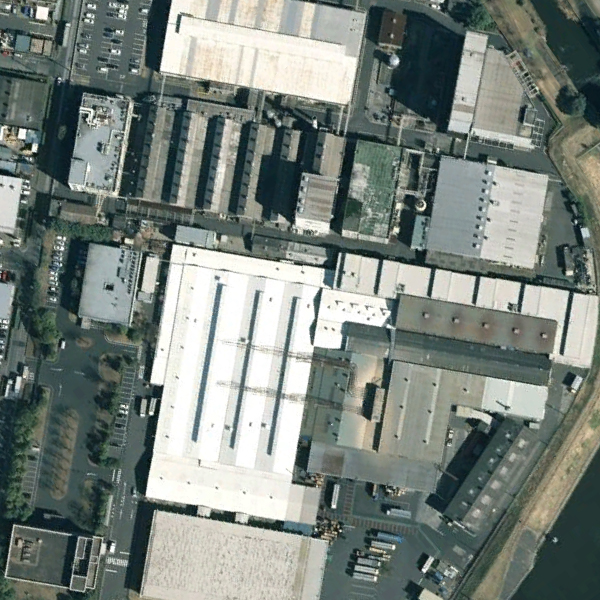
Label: Industrial